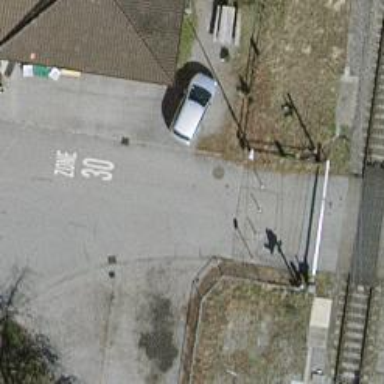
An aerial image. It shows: Bollard barrier.